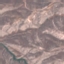
Land use / land cover class: HerbaceousVegetation